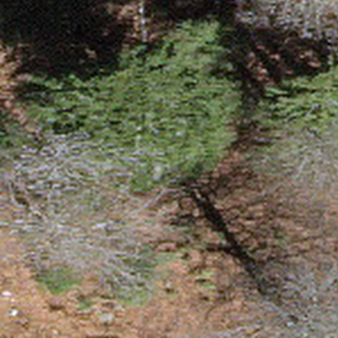
Label: other